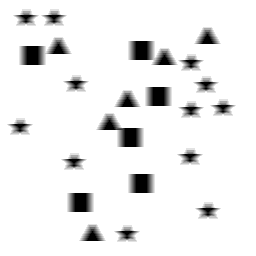
Squares: 6
Triangles: 6
Stars: 12
Total shapes: 24